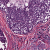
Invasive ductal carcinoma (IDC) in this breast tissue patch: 0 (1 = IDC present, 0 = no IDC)